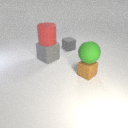
large gray rubber cube to the left of small brown rubber cube